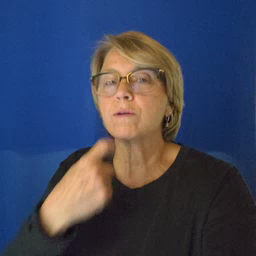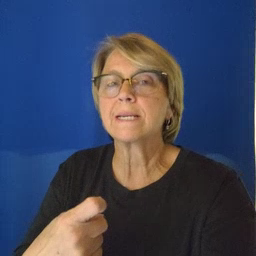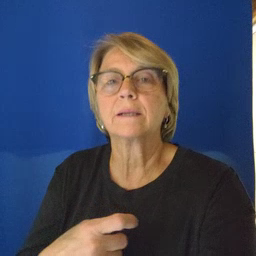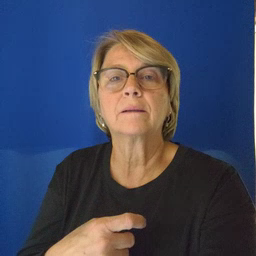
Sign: red